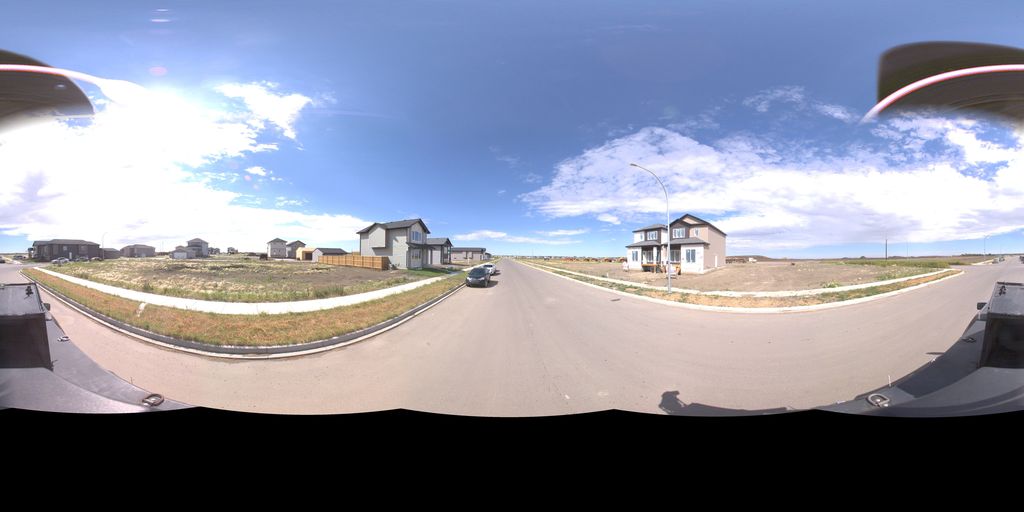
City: saskatoon